Aerial crown-view tile of a tropical tree (Barro Colorado Island, Panama), acquired 20240918:
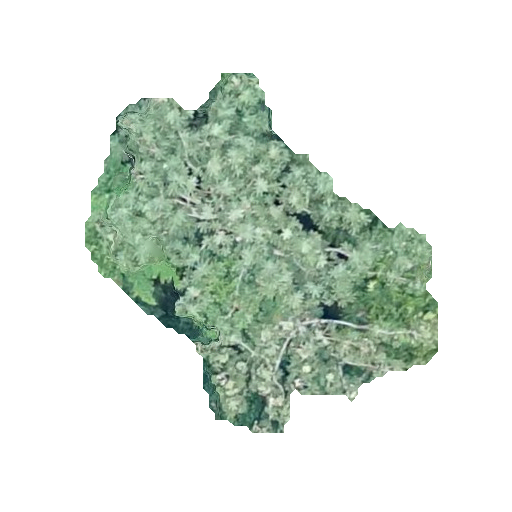
Species: Cecropia insignis
GBIF accepted scientific name: Cecropia insignis
Crown area: 117.665 m²